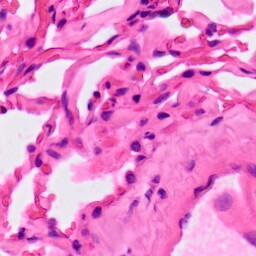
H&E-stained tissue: Lung